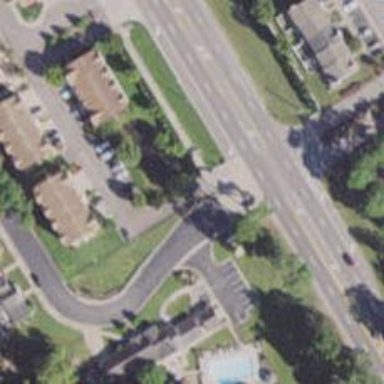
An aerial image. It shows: Residential road.